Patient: sex M, age 52
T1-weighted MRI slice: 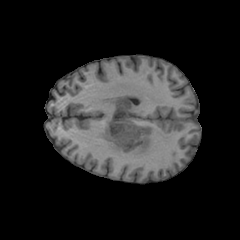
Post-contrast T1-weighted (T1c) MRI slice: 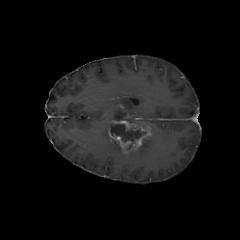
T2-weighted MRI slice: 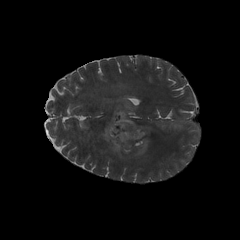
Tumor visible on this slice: yes
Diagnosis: Glioblastoma, IDH-wildtype
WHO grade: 4